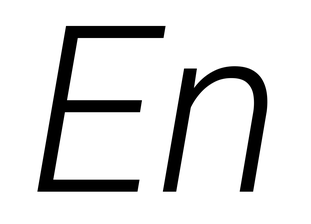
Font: Roboto-Italic_Light_Italic